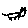
Label: cat